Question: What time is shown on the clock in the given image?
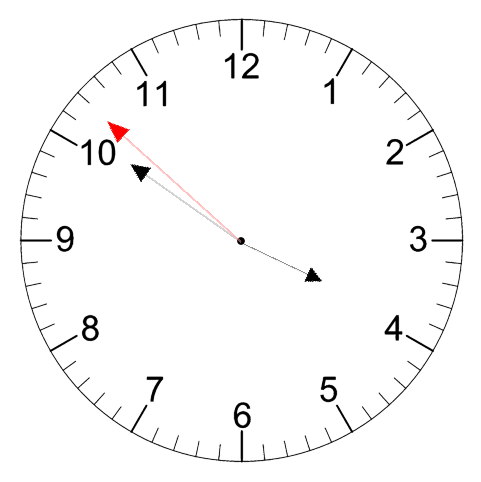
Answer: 03:50:52